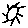
Label: sun